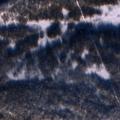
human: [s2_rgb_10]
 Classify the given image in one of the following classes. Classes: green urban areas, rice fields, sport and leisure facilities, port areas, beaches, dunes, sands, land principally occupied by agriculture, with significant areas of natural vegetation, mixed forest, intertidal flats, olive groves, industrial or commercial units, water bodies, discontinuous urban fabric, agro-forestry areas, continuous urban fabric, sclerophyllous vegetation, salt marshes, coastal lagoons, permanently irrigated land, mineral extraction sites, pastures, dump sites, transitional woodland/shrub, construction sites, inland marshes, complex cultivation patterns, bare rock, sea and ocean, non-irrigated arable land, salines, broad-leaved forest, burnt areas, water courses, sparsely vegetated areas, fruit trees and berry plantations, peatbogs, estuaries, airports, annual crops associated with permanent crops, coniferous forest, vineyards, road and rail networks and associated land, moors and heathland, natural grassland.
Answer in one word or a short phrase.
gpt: coniferous forest, transitional woodland/shrub